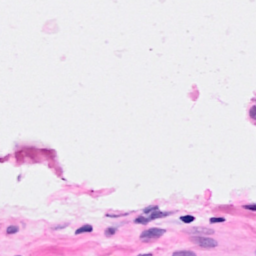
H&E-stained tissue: Breast